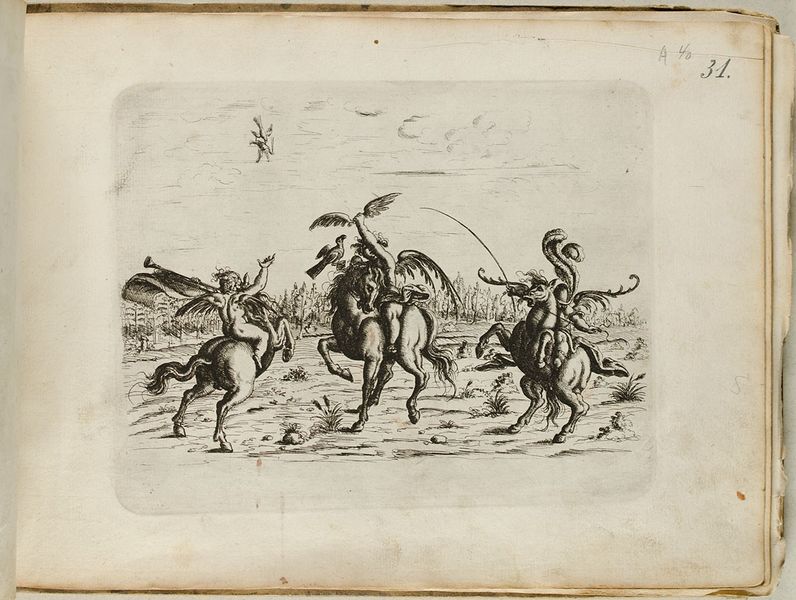
Titel: Drei reitende Putten, Blatt aus dem 'Neuw Grotteßken Buch'
Künstler: Christoph Jamnitzer
Standort: Hamburg
Institution: Museum für Kunst und Gewerbe Hamburg
Schlagwörter: feder, flügel, himmel, vogel, wolken, blume, gras, tiere, ornament, federn, stein, horn, feld, vögel, boden, pferd, pferde, reiter, engel, reiten, papier, grafik, graphik, ornamente, fotografie, photographie, druckgraphik, druckgrafik, radierung, fabelwesen, fanfare, posaune, putten, kürassier, amoretten, groteske, trompete, tuba, tierornament, gerippt, reiterbildnis, knorpelwerk, reproduktionen, druckerzeugnisse, kornett, ornamentstich, vorlageblätter